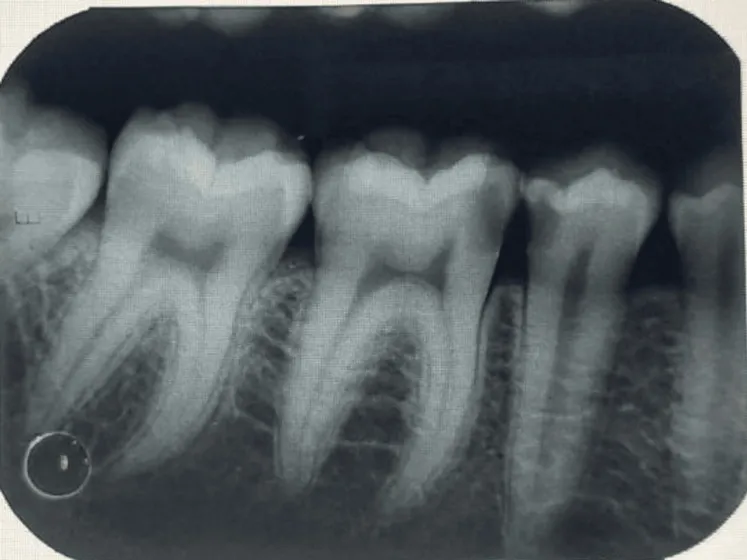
Preoperative intraoral periapical radiograph of the mandibular right first molar tooth.
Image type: radiology (x_ray)